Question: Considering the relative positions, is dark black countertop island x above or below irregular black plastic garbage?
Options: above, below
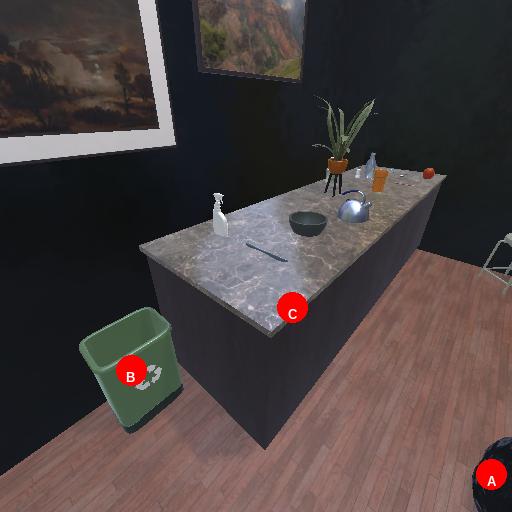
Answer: above